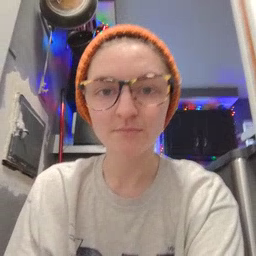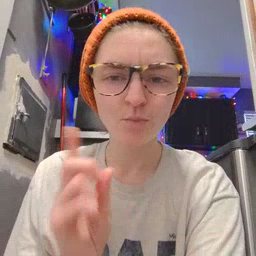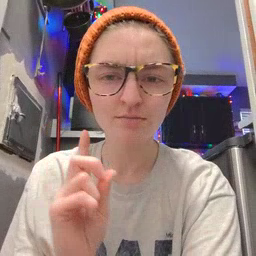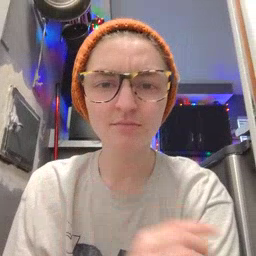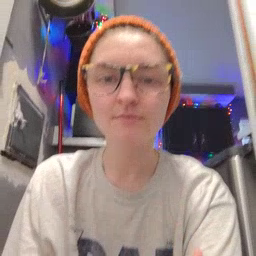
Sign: where